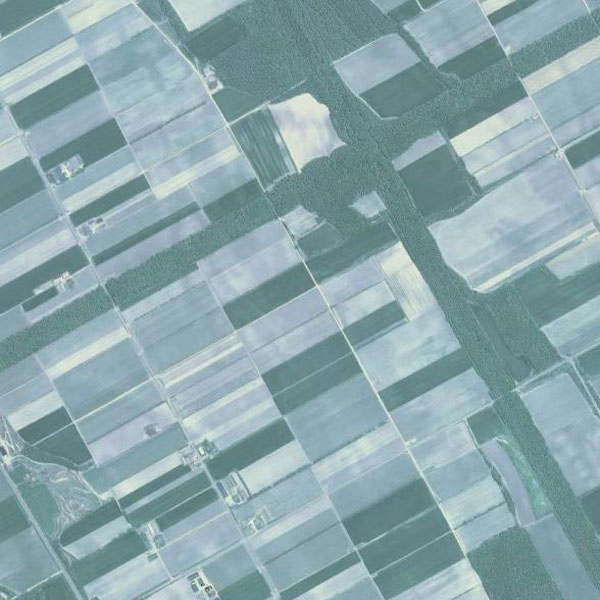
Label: Farmland